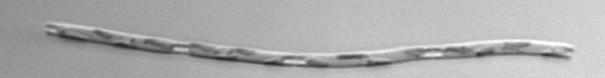
Label: Eucampia_morphytype1